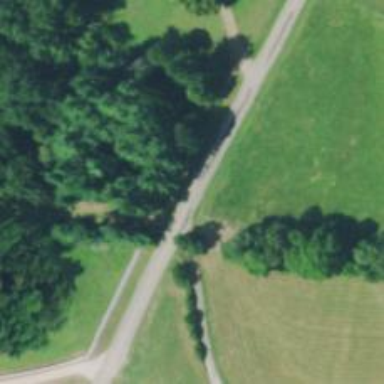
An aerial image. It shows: Tertiary road.